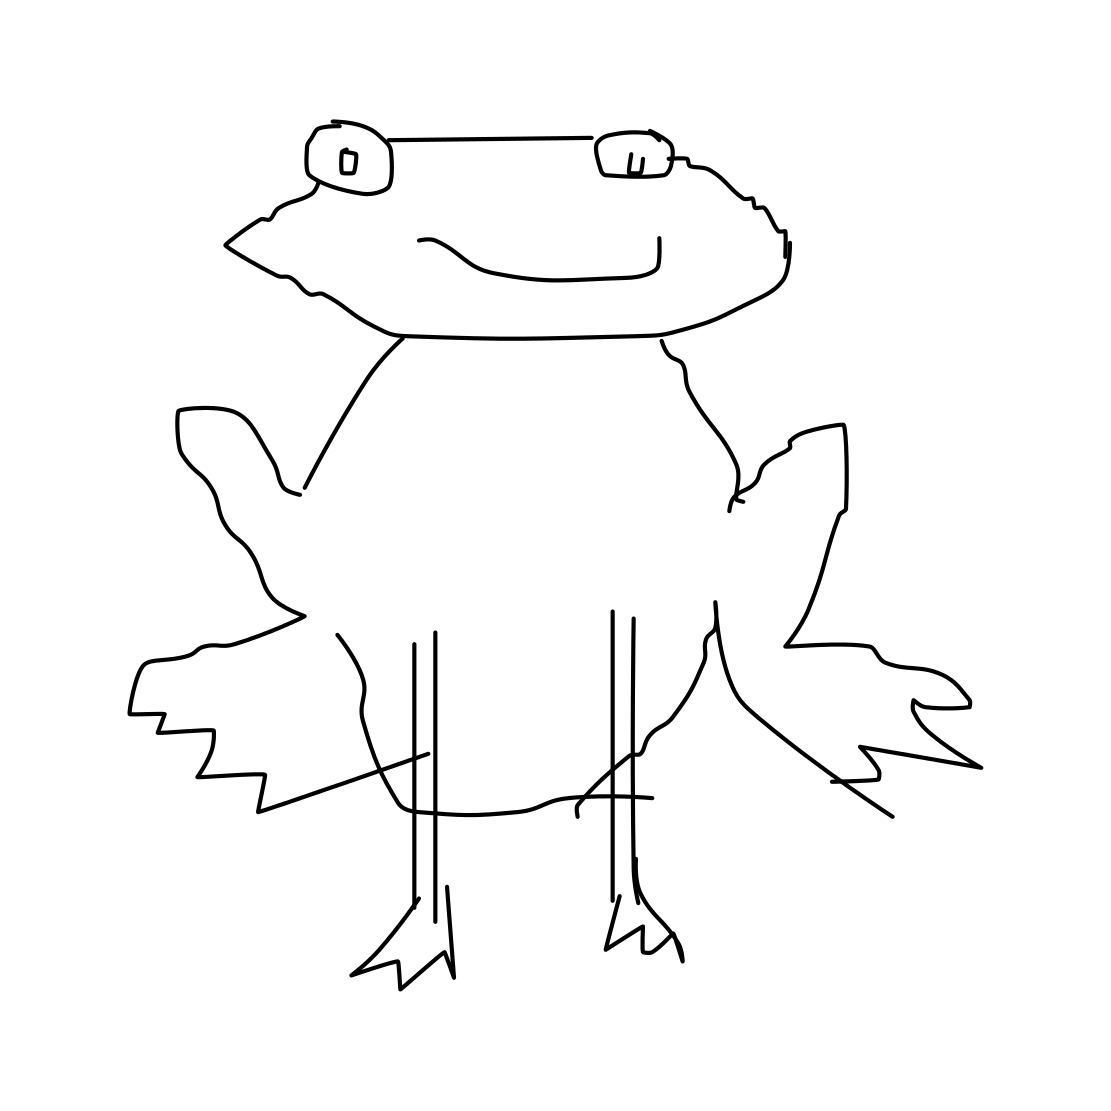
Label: frog